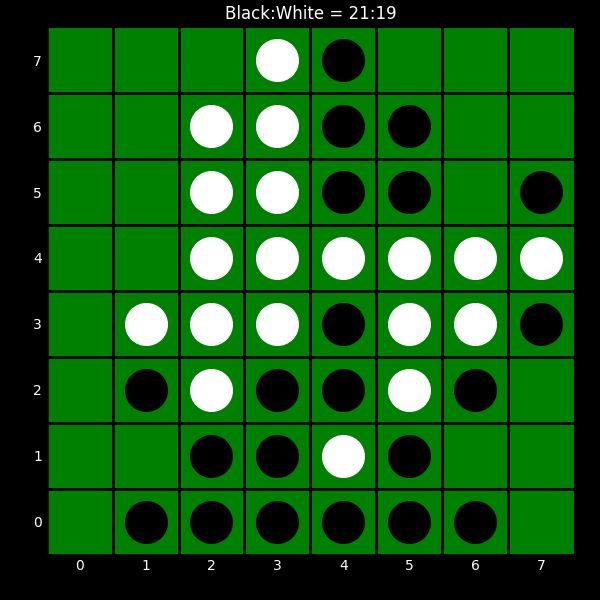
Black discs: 21
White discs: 19